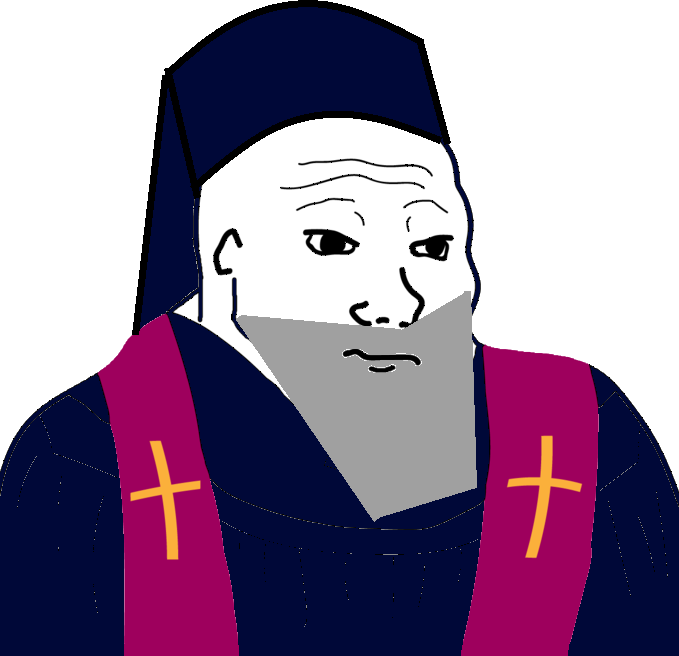
Label: 5_Blobjak